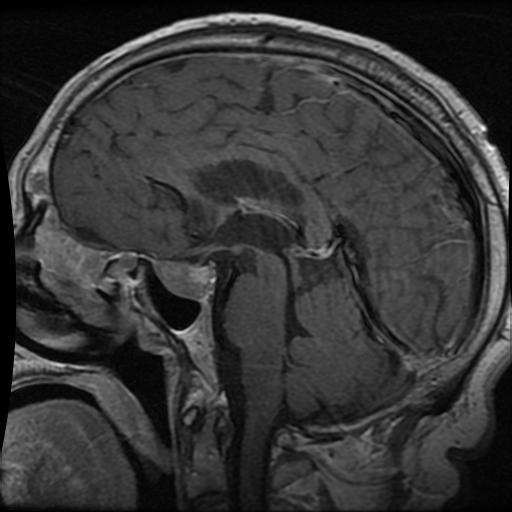
Label: pituitary